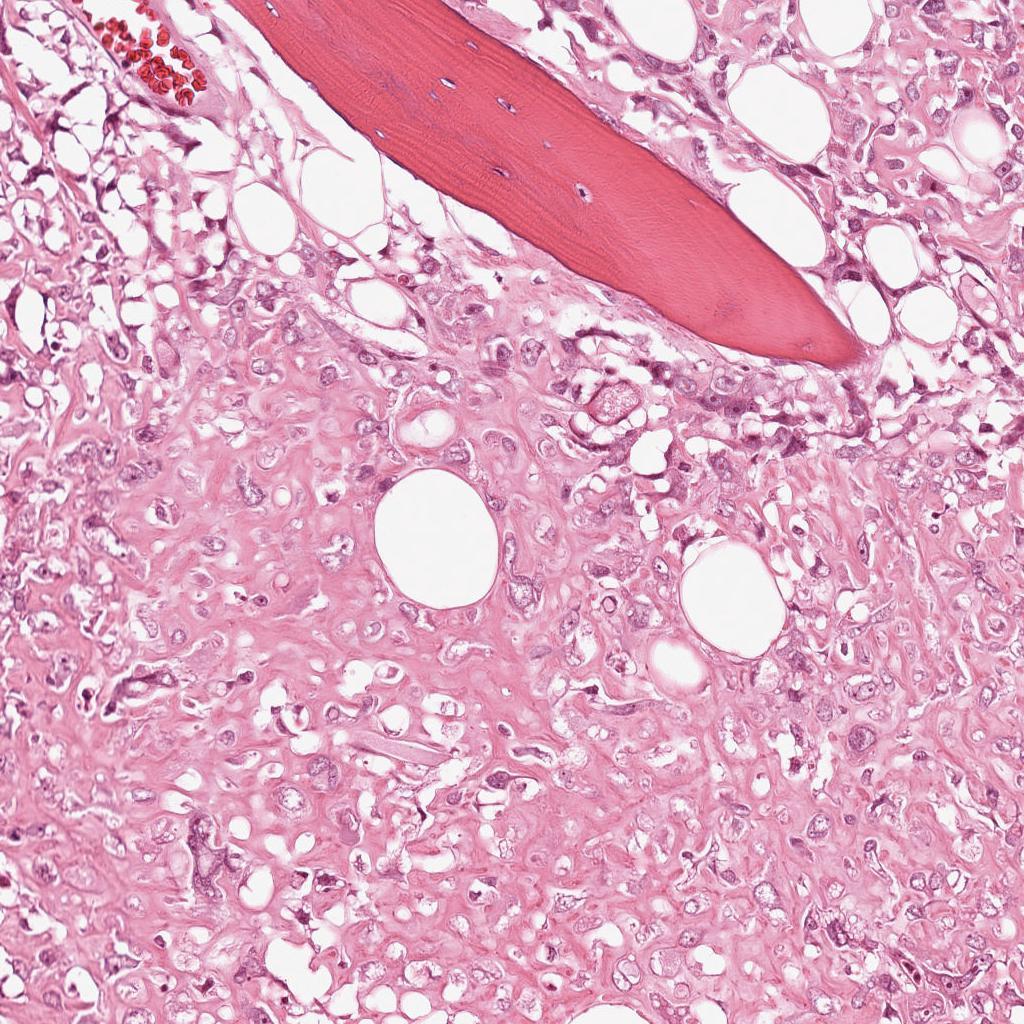
Label: Viable